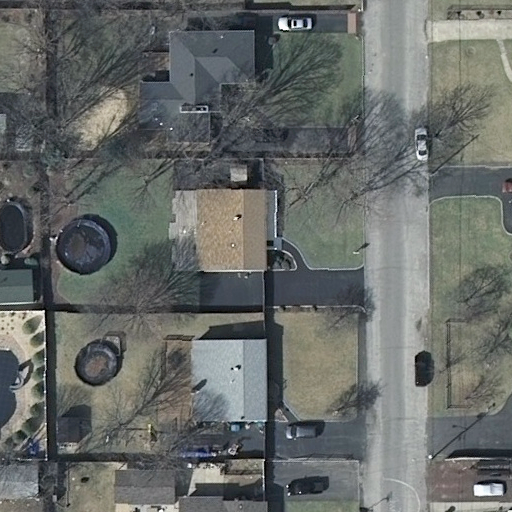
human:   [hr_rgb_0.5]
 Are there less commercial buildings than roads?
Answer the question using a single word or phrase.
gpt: yes

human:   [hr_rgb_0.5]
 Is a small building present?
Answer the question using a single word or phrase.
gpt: yes

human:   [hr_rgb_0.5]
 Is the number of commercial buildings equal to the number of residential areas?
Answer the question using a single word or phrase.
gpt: no

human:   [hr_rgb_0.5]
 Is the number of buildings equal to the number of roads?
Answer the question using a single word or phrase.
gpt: no

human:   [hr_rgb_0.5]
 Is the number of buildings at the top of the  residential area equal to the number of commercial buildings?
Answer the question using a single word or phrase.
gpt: yes

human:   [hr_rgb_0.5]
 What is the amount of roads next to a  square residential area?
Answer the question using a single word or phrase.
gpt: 0

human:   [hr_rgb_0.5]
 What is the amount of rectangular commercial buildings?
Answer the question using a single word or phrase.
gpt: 0

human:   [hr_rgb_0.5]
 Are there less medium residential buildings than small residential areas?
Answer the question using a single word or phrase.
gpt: no

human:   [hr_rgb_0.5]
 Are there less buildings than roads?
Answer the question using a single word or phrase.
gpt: no

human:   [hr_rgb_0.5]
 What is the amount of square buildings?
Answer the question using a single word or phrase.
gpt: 0

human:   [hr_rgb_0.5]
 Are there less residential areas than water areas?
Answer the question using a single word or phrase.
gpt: no

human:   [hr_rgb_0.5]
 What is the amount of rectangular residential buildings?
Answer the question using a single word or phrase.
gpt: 2

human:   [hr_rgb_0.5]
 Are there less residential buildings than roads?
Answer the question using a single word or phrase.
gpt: no

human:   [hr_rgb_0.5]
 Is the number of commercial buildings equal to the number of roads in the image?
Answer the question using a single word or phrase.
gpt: no

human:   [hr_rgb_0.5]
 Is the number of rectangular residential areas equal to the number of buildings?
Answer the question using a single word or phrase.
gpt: no

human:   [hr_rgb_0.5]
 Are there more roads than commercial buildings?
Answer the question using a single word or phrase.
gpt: yes

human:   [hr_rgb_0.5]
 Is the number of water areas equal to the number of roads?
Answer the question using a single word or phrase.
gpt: no

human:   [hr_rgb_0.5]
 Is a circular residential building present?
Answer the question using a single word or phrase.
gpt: no

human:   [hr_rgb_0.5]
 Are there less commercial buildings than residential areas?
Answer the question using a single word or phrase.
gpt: yes

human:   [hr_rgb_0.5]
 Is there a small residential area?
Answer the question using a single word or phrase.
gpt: no

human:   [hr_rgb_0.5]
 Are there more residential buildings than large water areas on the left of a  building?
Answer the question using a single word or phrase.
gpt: yes

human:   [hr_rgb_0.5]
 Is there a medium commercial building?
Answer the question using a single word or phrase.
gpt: no

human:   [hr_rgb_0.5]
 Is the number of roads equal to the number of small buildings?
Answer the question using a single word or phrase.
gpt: no

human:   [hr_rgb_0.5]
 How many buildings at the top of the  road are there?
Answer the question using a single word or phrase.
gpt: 3

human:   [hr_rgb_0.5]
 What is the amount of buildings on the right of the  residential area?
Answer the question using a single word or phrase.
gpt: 11

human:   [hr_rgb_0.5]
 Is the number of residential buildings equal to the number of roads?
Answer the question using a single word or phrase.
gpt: no

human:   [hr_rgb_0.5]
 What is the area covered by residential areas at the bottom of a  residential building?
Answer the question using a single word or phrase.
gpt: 0m2

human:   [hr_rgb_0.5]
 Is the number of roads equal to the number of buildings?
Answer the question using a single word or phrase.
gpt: no

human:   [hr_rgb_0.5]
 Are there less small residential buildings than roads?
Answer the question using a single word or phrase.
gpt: no

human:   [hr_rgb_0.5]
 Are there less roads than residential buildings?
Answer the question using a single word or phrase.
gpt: yes

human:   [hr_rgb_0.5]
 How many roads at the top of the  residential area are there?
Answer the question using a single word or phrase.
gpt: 0

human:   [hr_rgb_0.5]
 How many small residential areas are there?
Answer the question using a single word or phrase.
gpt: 0

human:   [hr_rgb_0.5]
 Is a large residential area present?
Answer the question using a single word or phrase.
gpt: yes

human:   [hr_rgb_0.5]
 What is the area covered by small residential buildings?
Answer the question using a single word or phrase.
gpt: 23m2

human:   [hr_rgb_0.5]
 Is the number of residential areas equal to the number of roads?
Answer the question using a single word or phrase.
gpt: yes

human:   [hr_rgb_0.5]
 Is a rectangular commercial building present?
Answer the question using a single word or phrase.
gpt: no